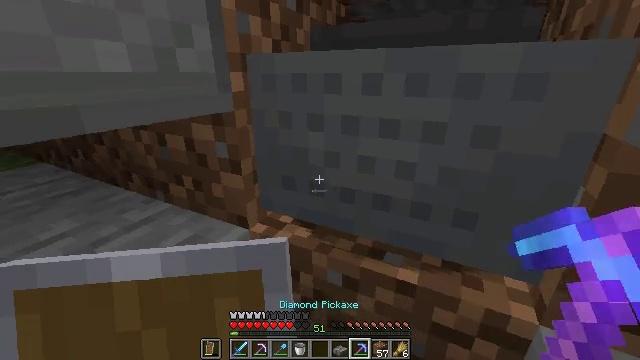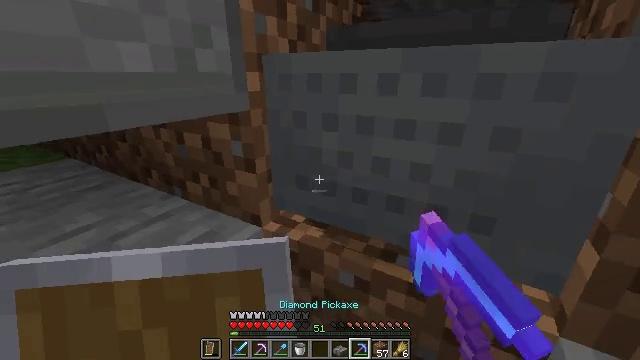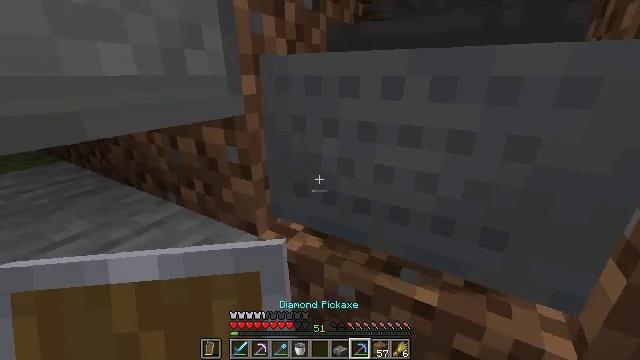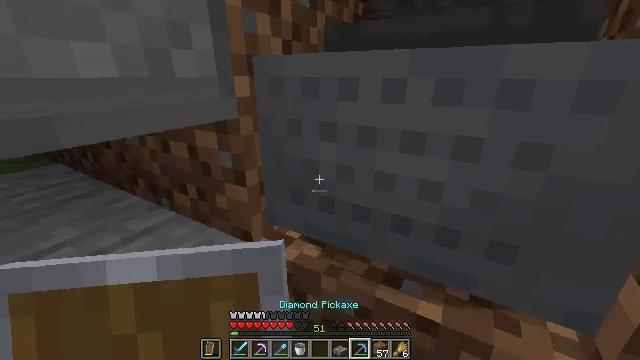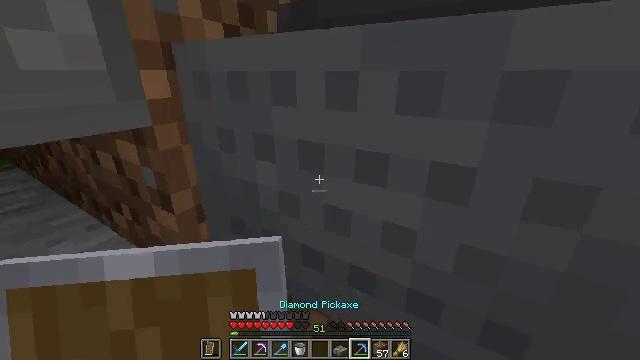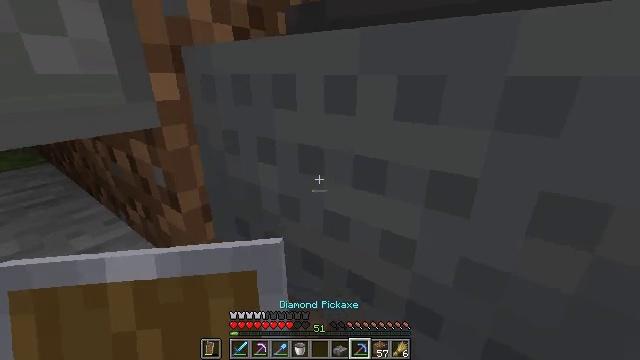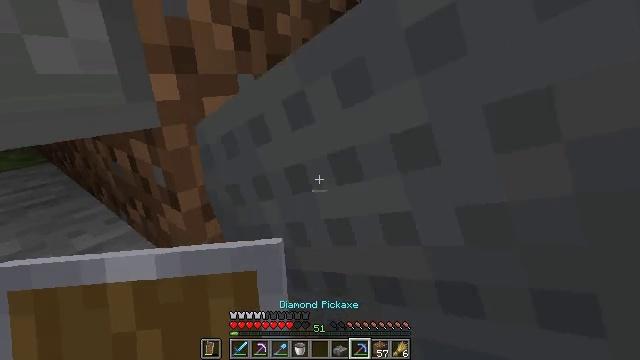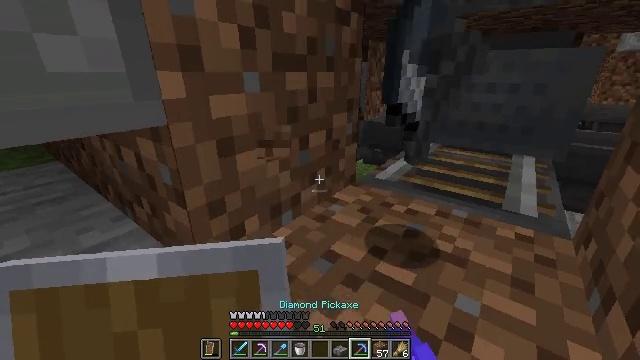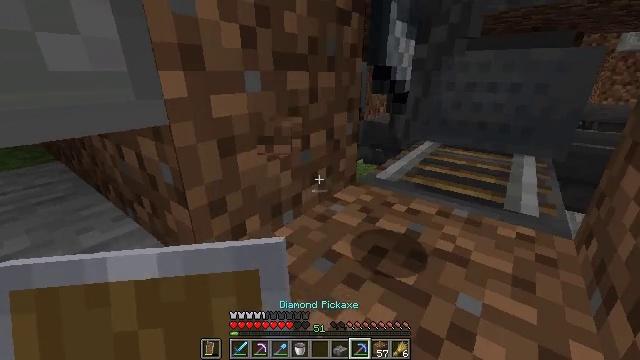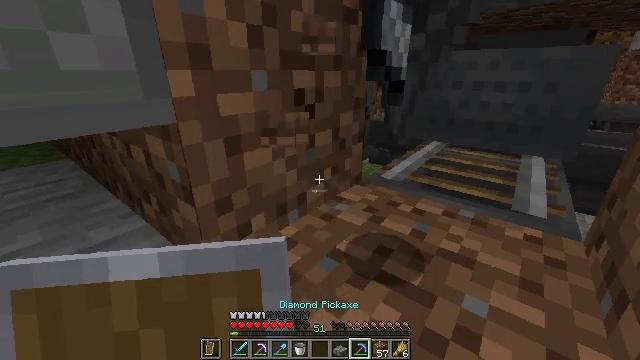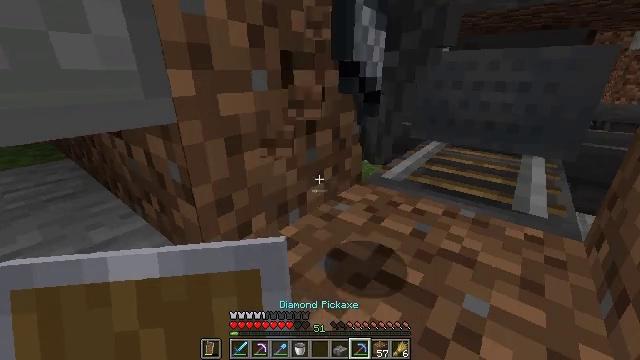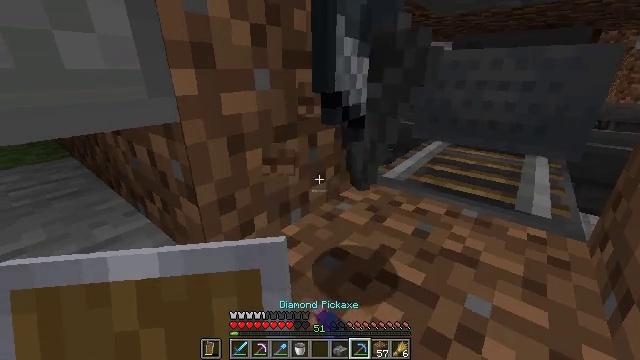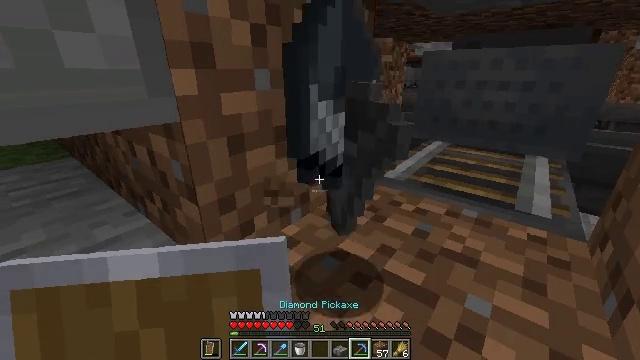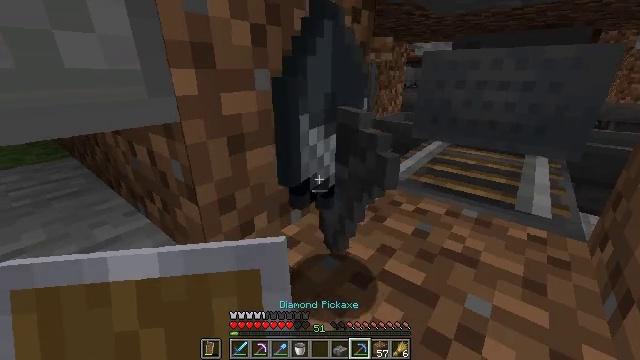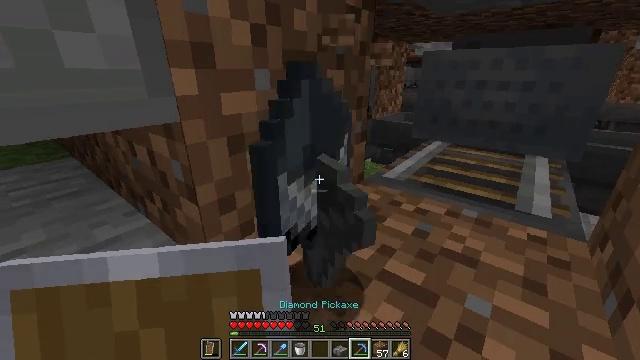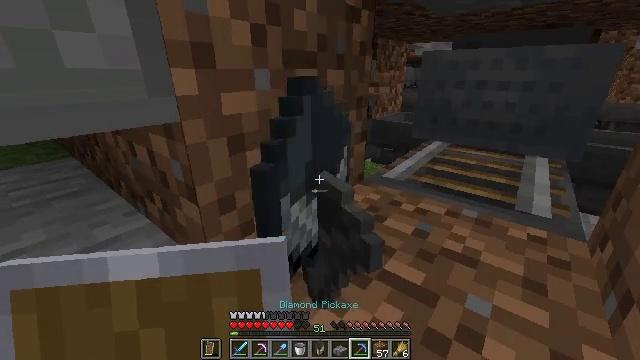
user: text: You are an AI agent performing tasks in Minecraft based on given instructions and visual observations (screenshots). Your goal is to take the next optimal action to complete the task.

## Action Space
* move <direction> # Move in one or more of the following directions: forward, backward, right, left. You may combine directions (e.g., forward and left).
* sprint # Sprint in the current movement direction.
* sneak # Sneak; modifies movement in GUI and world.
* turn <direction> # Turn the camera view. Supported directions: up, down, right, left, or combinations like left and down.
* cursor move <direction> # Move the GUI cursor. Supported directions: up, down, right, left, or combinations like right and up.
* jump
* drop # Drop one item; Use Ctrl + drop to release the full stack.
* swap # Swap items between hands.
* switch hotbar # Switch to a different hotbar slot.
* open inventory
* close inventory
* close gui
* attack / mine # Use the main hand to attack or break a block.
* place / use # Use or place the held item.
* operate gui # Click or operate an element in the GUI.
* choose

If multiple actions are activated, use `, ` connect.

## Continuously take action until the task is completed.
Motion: motion action
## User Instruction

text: Craft a hopper minecart.
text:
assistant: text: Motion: turn left
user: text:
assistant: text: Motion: move forward
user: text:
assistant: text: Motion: move forward and move right, attack / mine
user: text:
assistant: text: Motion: move forward and move right, turn left, attack / mine
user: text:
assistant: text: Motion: move right, turn left
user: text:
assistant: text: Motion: attack / mine
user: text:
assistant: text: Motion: attack / mine
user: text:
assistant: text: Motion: attack / mine
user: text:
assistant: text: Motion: turn left, attack / mine
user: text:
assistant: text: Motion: attack / mine
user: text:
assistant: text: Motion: no_op
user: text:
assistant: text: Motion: no_op
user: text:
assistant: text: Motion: no_op
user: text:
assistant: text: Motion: no_op
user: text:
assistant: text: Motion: no_op
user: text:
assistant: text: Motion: no_op
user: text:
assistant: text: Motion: no_op
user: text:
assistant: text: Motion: no_op
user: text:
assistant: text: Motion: open inventory
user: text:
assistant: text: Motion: open inventory
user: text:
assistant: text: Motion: no_op
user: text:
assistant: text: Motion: cursor move right
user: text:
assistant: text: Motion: cursor move right
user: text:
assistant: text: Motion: cursor move right and down
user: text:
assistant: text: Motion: no_op
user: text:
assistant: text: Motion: no_op
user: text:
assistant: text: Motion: cursor move left
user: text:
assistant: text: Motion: no_op
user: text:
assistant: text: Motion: no_op
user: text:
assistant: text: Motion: cursor move right